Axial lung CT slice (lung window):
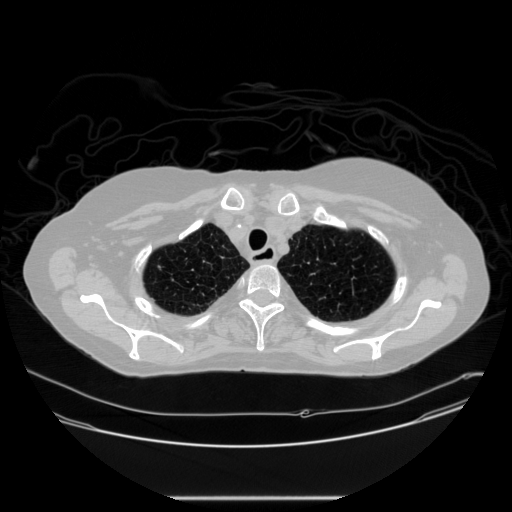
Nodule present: no